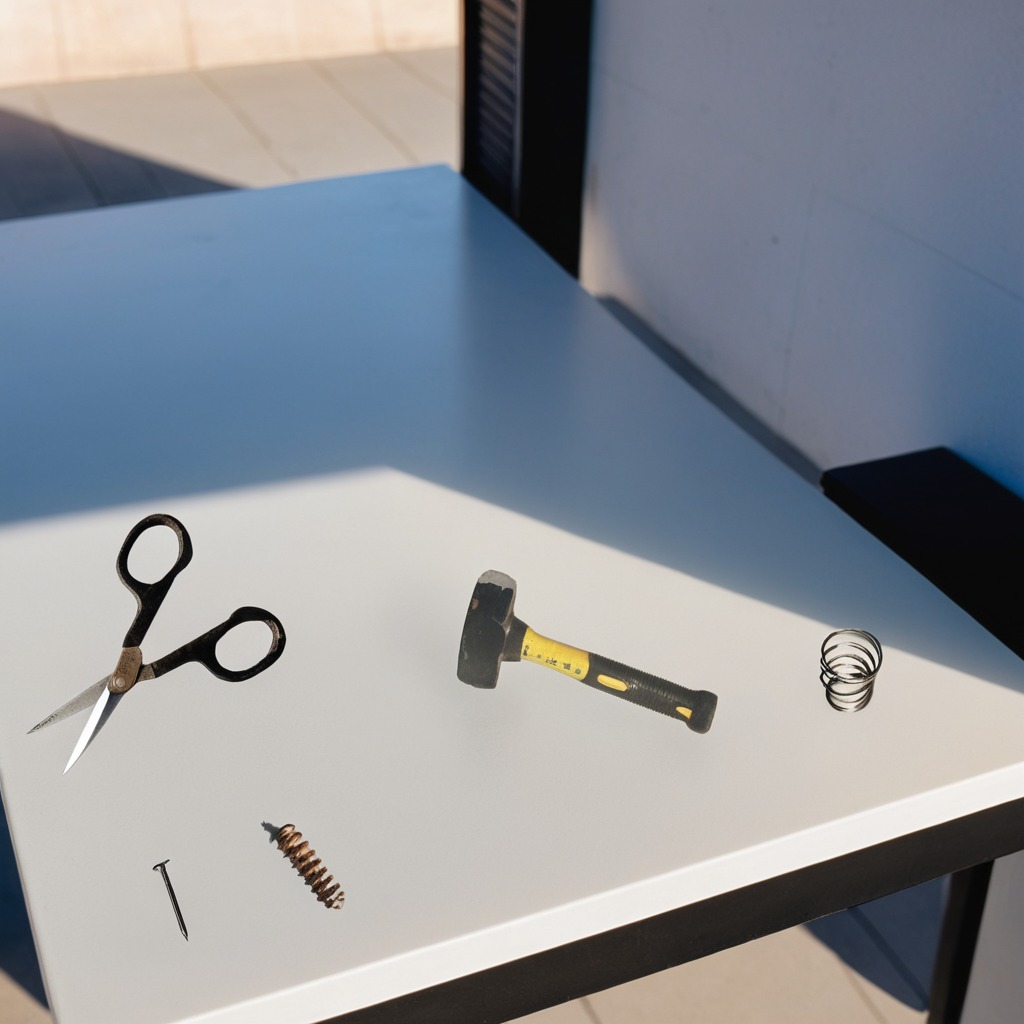
A metal machine screw, an iron nail, a hammer, a coiled metal spring, and a pair of scissors are lying on the utility table.